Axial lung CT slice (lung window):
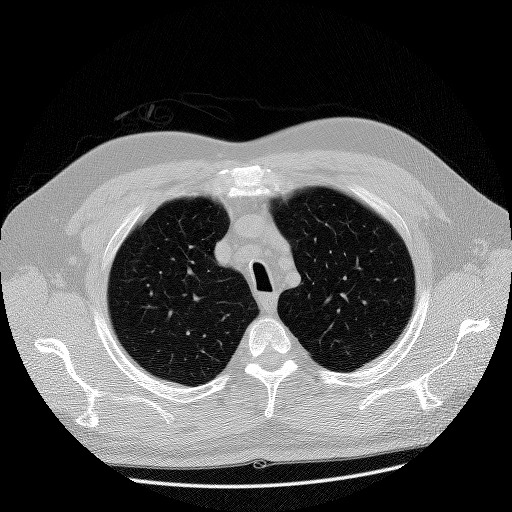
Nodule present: no